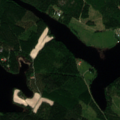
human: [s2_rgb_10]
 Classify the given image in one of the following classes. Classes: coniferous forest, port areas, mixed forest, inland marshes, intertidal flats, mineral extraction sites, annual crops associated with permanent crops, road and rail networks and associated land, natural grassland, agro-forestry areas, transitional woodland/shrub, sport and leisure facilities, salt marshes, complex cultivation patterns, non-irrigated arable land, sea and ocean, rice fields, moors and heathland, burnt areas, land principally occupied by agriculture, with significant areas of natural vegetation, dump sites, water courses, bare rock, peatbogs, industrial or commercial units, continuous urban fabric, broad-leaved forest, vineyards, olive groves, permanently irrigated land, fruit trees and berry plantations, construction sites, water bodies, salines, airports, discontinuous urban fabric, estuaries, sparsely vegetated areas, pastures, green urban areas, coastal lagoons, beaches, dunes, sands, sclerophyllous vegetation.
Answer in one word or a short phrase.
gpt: coniferous forest, mixed forest, water bodies